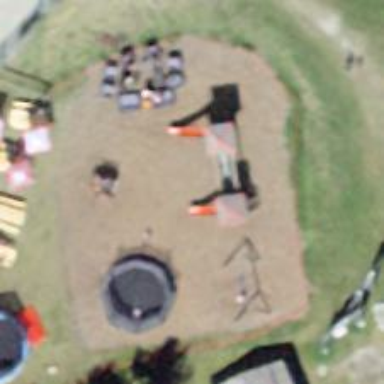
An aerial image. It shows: Playground area for leisure land.